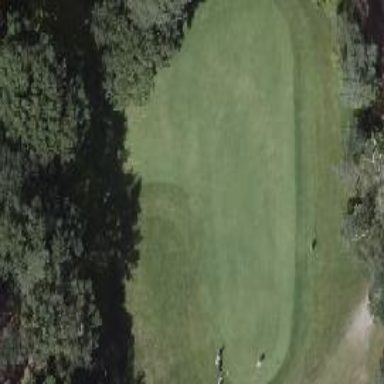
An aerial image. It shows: Golf tee.